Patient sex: M
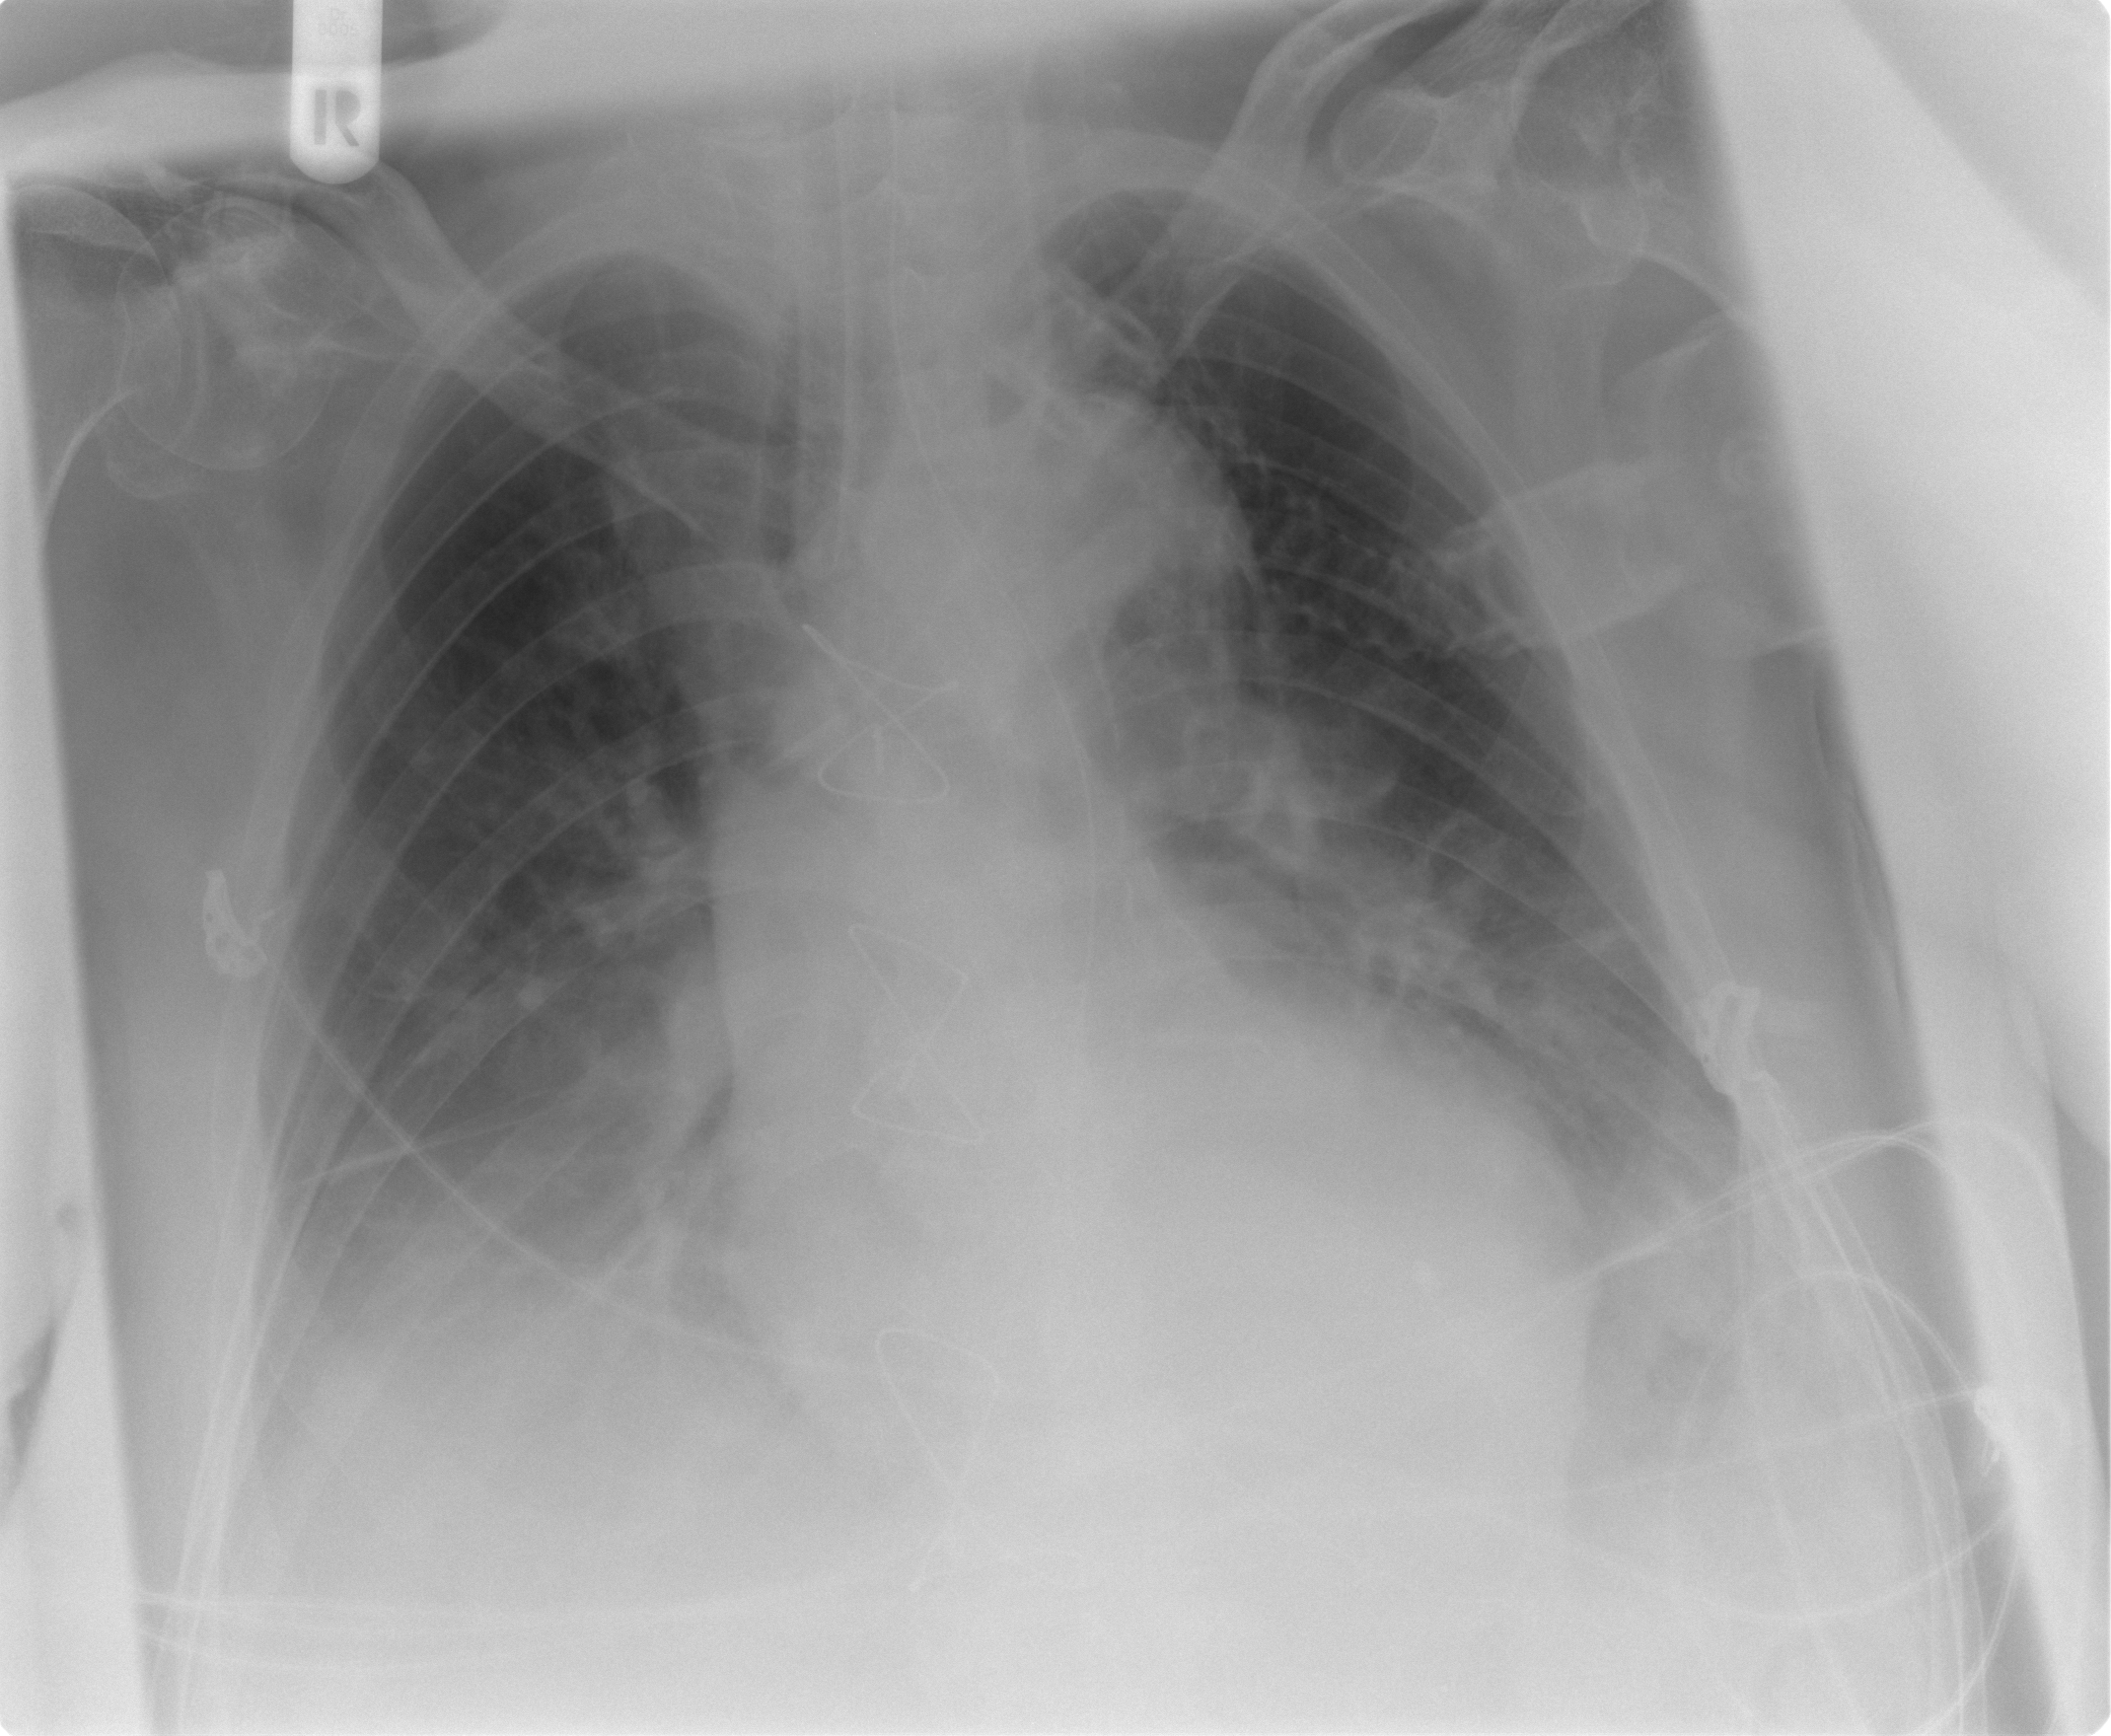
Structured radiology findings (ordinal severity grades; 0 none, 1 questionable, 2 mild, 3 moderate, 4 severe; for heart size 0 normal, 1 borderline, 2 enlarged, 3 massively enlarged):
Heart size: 0
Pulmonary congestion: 2
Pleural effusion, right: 2
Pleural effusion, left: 2
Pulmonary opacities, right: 0
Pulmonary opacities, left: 0
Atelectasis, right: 2
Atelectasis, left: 2